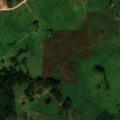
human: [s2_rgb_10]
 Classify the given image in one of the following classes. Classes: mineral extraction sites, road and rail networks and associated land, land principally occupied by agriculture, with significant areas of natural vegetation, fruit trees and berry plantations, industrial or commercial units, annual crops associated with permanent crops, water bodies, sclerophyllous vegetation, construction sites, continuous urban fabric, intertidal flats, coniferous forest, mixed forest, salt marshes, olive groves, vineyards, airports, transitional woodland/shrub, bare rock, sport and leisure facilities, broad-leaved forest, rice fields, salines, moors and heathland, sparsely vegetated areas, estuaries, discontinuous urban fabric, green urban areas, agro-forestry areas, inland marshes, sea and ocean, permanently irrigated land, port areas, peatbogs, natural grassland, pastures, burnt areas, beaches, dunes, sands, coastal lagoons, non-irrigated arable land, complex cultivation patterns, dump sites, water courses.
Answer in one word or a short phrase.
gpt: non-irrigated arable land, pastures, complex cultivation patterns, land principally occupied by agriculture, with significant areas of natural vegetation, mixed forest